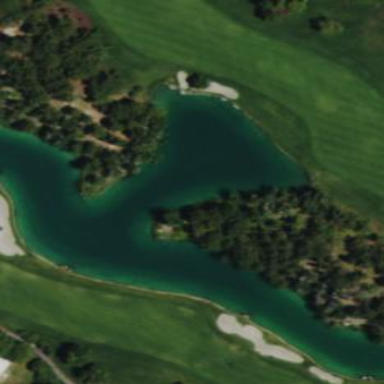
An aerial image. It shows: Water hazard in golf course. The hazard is natural water feature.